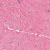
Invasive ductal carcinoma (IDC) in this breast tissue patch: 0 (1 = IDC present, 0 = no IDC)